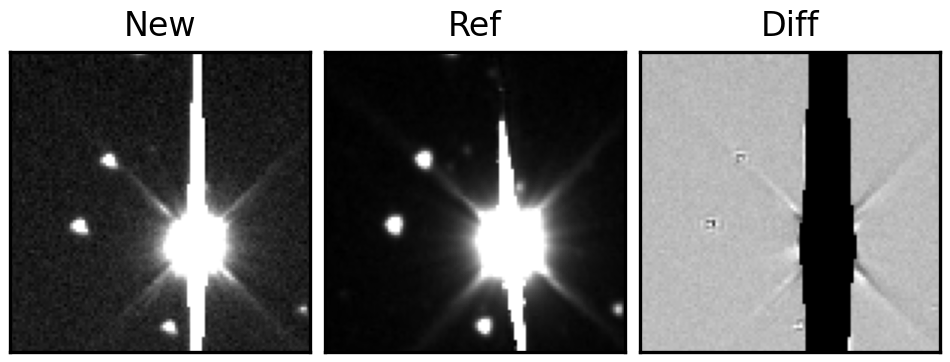
Label: bogus